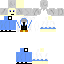
A male human skin with pale skin, wearing brown long hair dressed in a blue hoodie and blue pants, featuring a closed mouth.